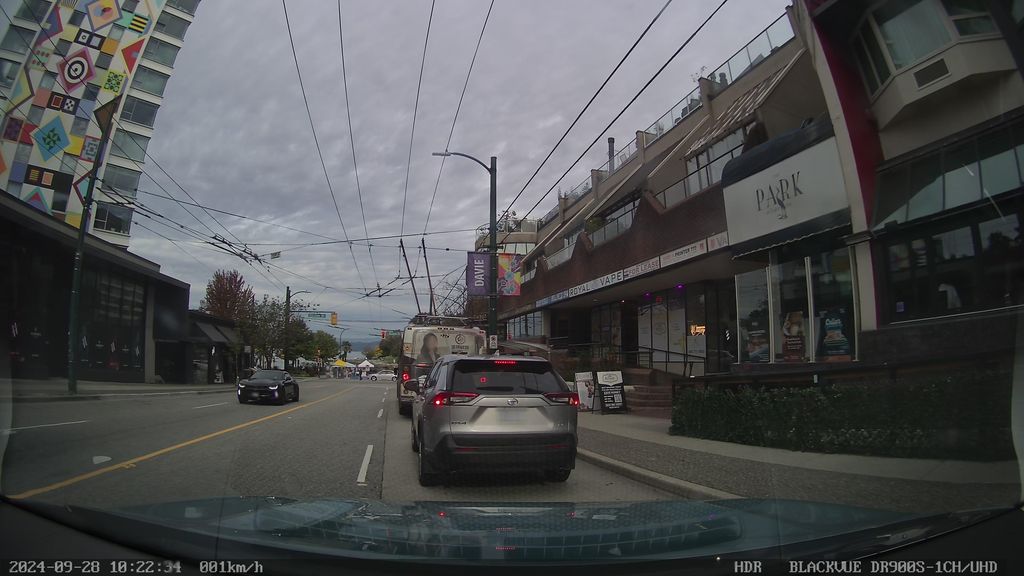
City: vancouver